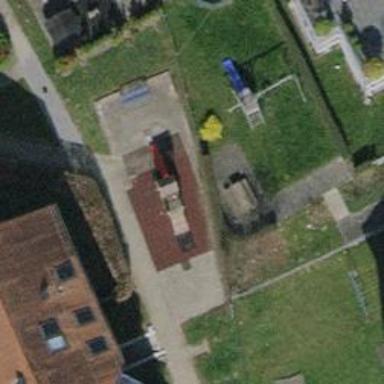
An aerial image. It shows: Playground area for leisure activities on the land.